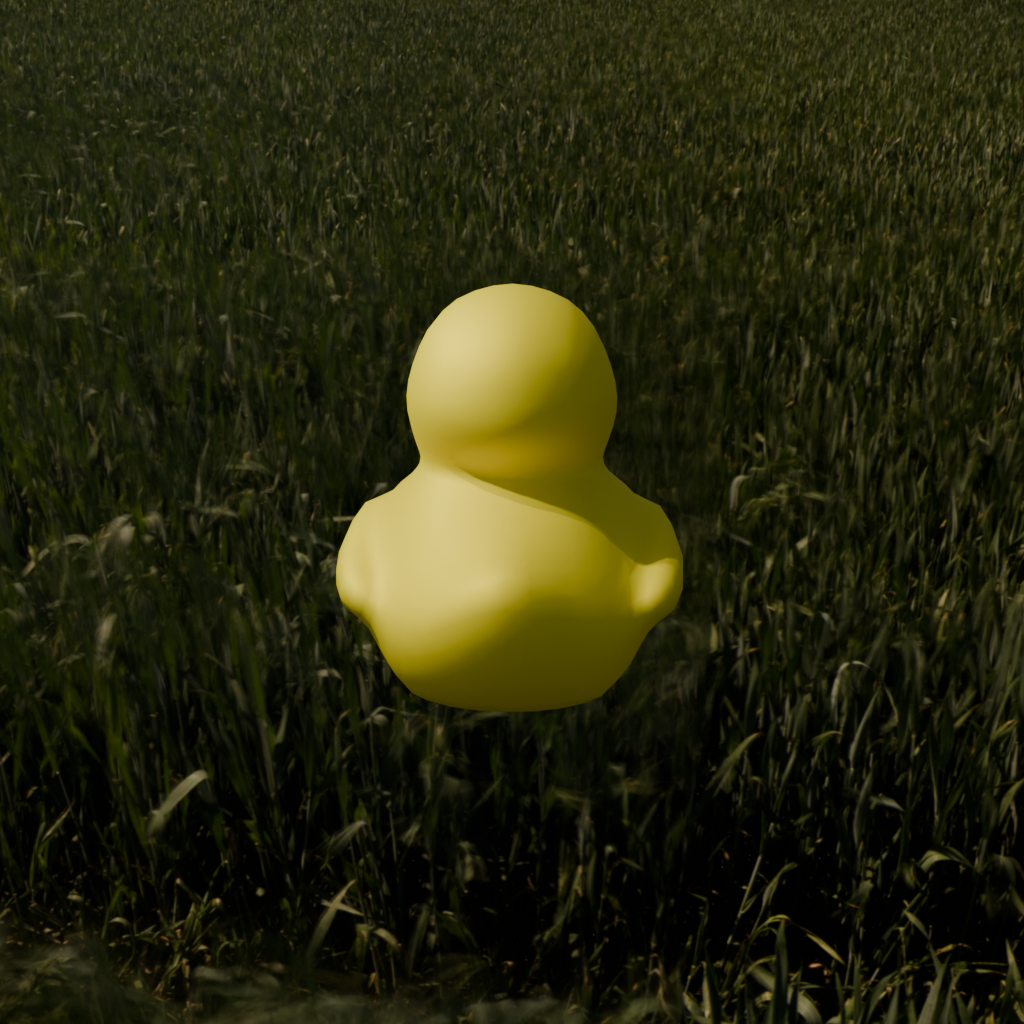
an image of a yellow rubber duck seen from <back> in a lush green field under a sunny sky with clouds.